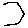
Label: hexagon